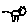
Label: cat